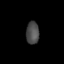
Tissue: lung
Cell type: Epithelial cells
Senescence score: 0.2396
Nuclear area (px): 290
Mean DAPI intensity: 73.628